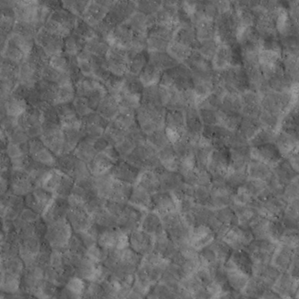
Label: non_frost